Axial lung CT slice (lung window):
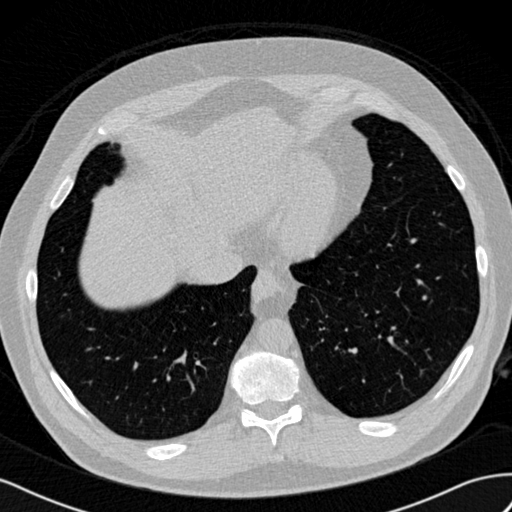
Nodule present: no